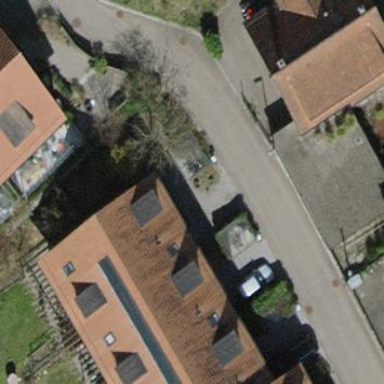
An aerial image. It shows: Building with tile roof.